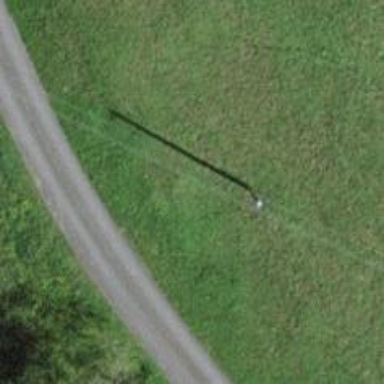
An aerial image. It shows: Minor power line.